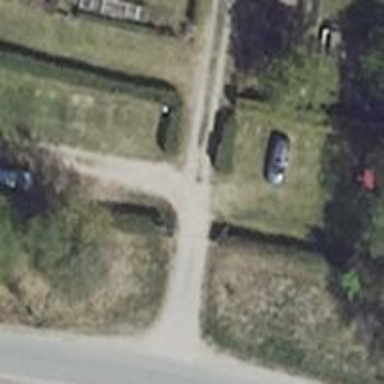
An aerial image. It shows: Road that serves allotments.